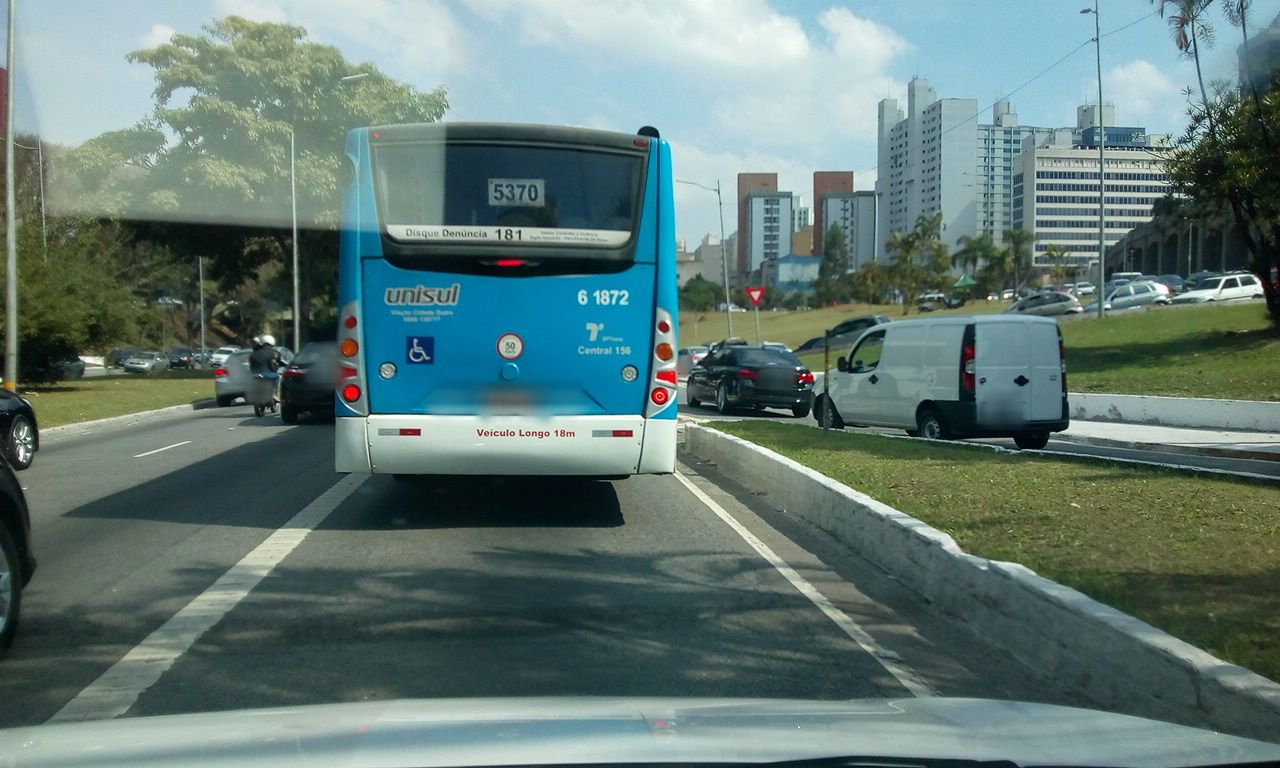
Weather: clear
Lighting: day
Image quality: good
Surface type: driving surface
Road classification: trunk
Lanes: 3
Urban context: urban centre
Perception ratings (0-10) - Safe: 3.87, Lively: 4.1, Beautiful: 4.51, Boring: 4.45, Depressing: 6.47, Wealthy: 4.26